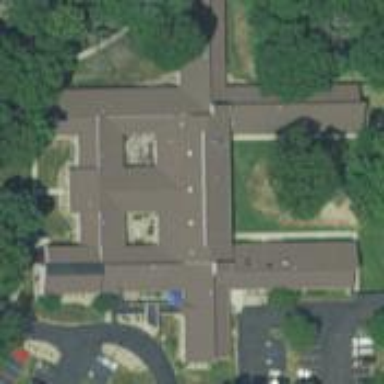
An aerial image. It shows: Healthcare facility identified as hospital.